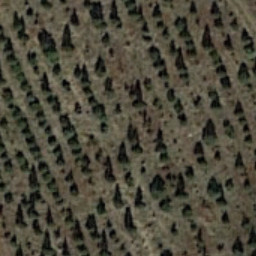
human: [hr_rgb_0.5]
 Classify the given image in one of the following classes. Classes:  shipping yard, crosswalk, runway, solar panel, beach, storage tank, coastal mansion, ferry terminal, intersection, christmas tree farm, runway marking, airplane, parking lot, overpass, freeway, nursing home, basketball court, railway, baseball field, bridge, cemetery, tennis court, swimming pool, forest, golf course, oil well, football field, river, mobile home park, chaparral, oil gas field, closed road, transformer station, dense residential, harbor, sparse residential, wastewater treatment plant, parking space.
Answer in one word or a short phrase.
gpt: christmas tree farm